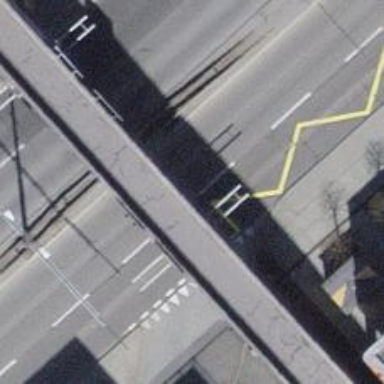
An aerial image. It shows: Asphalt road classified as primary highway. The road has trolley wire for trolley buses.